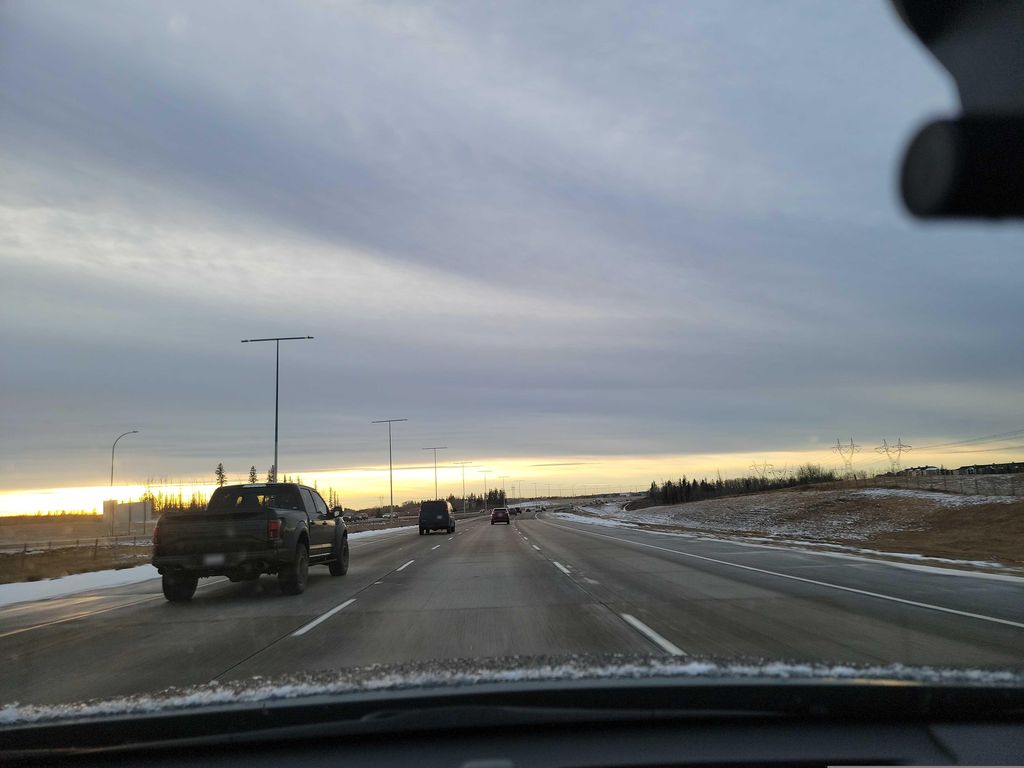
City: edmonton